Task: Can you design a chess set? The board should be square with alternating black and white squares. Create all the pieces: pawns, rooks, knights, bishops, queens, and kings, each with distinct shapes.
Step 2293:
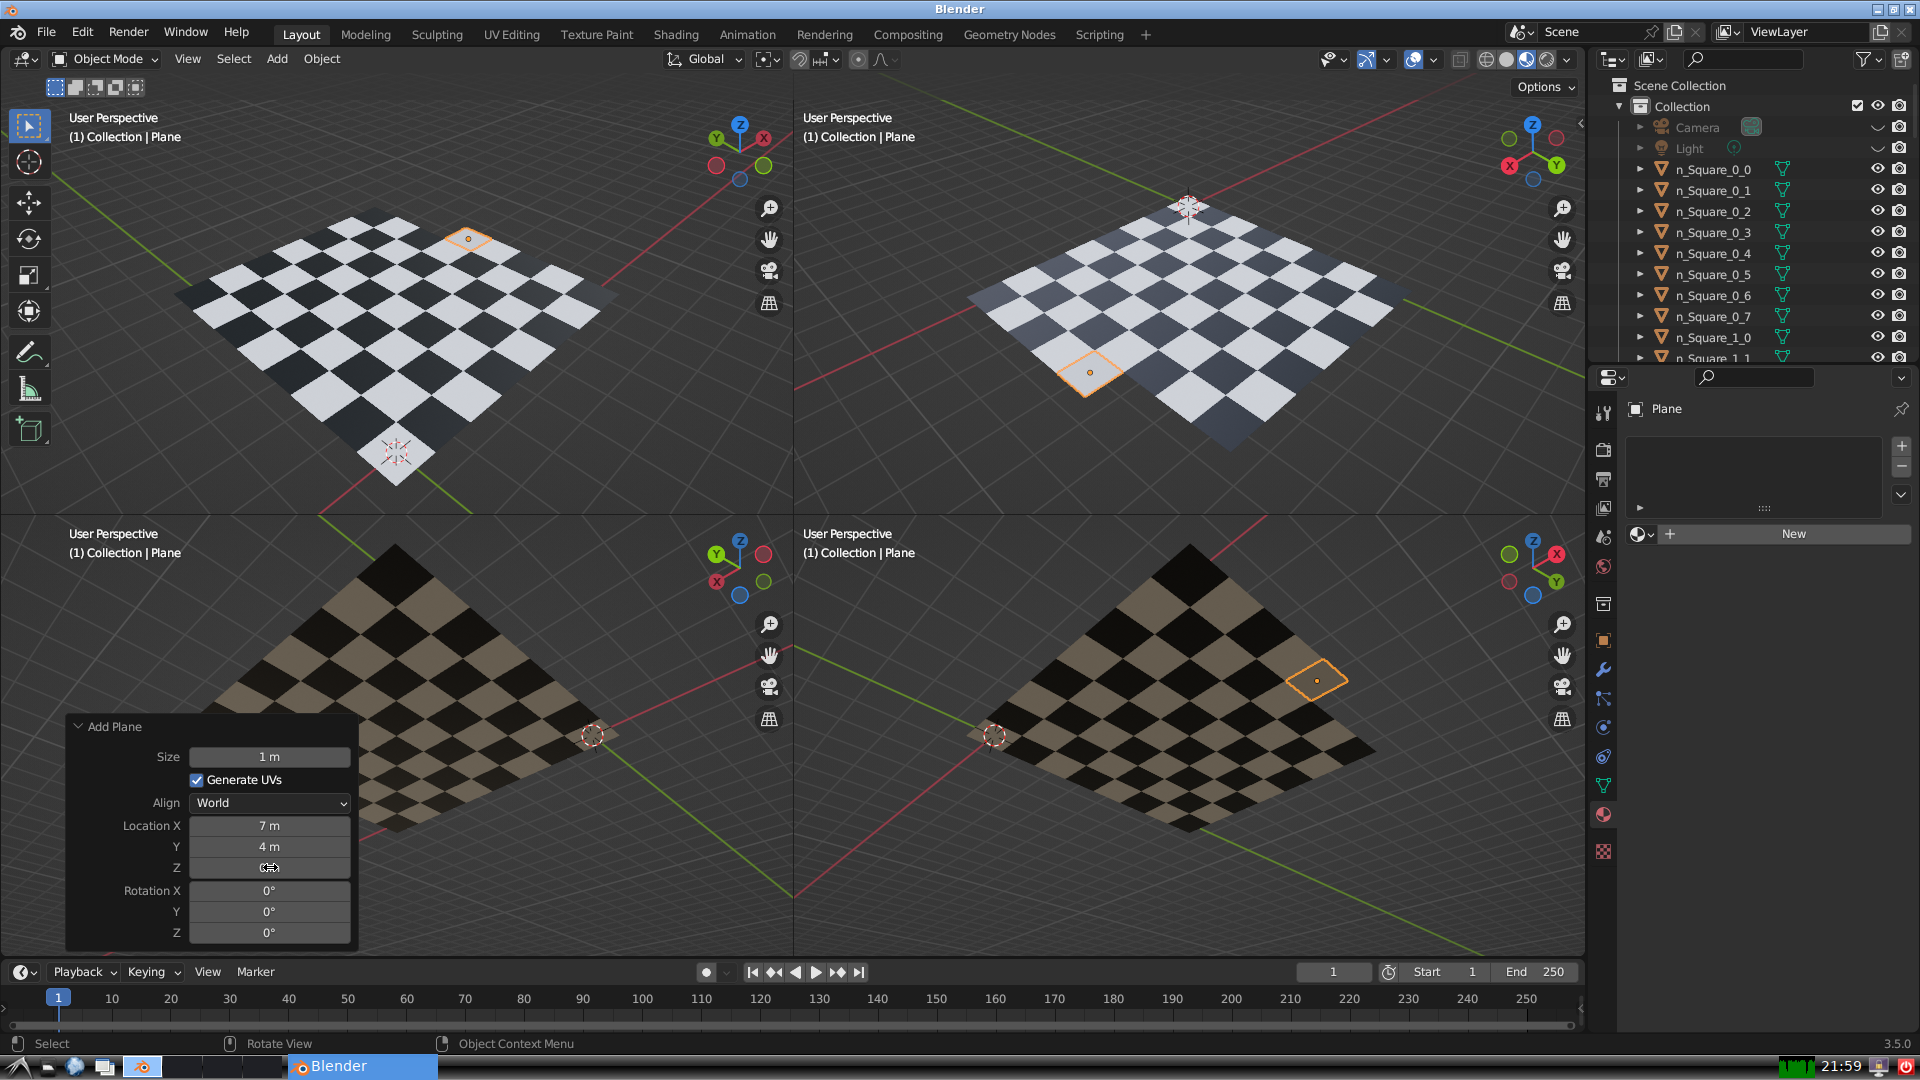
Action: click: no